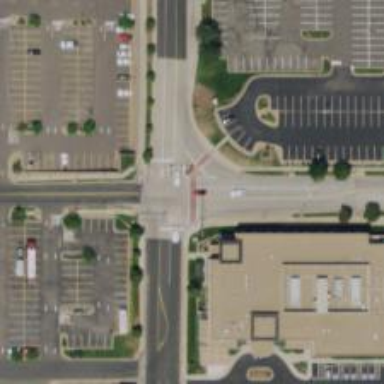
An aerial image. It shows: Footway crossing with zebra markings and lines.